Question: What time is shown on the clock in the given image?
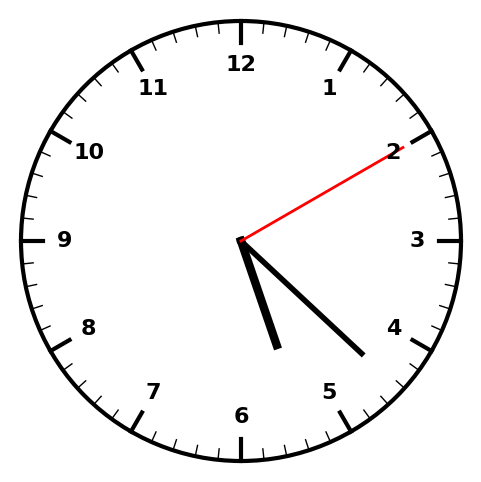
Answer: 05:22:10